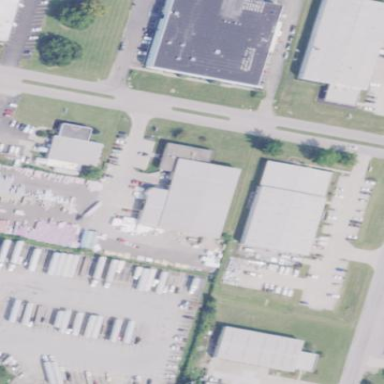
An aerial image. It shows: Industrial building used for logistics purposes.